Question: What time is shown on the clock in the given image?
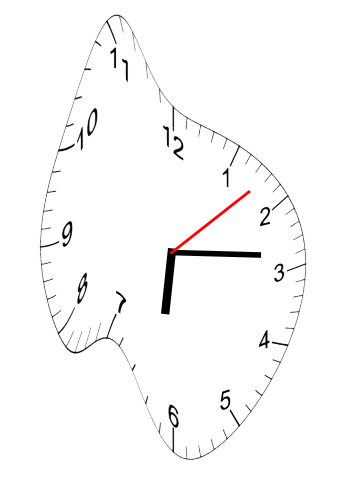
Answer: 06:14:08